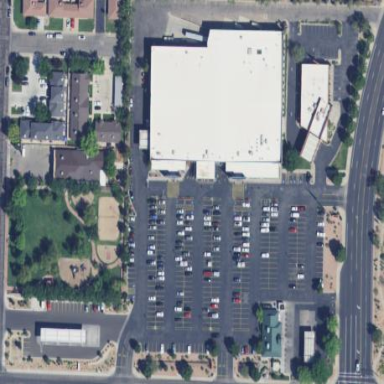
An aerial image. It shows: Retail area.